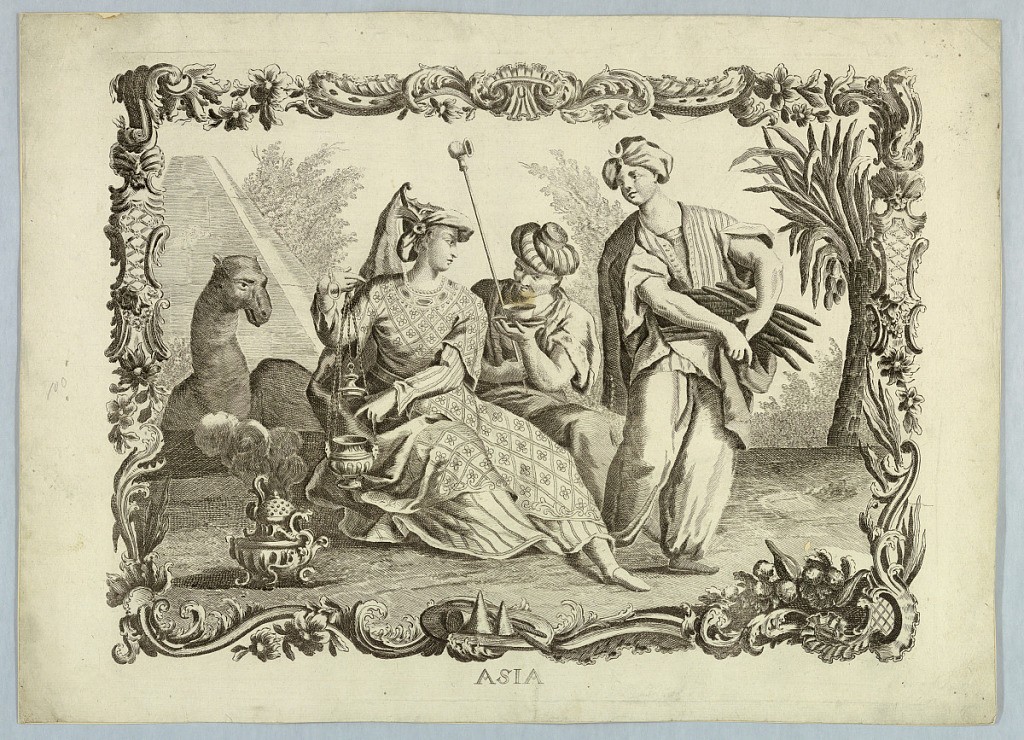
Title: Asia
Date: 1740–1770
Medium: Etching on paper, mounted
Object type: Print
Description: A woman holding a censer points to an incense burner at left. A man with a long-stemmed pipe offers her a cup of something. At right, a man with a crescent on his turban carries ticks in his arms. At left, in the background, are a camel and a truncated pyramid. Ornamented border of rocaille and plants. Bottom center: "ASIA".